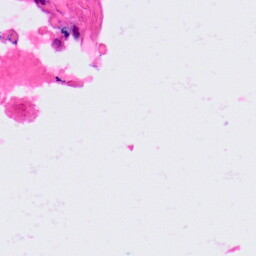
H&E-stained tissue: Lung